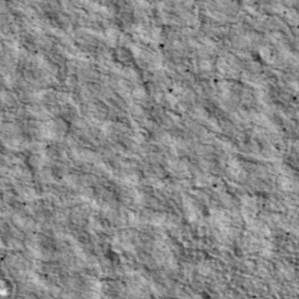
Label: non_frost